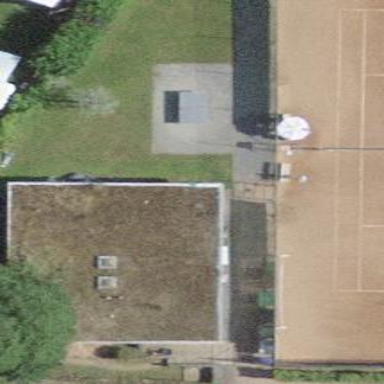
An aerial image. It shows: Sports centre building.